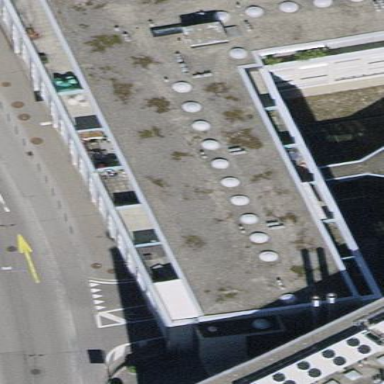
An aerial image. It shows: Office building.